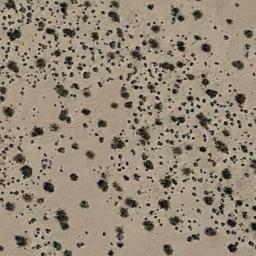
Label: chaparral